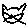
Label: cat